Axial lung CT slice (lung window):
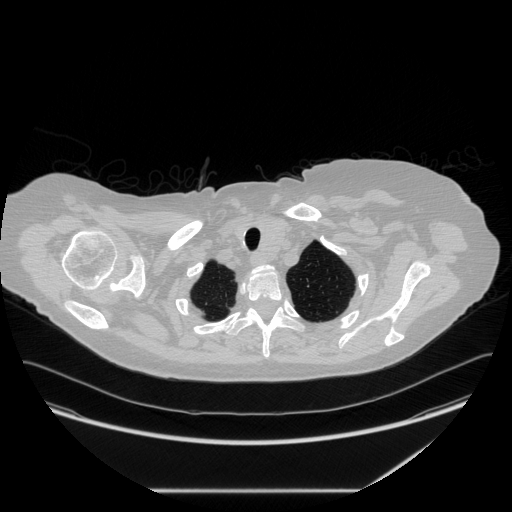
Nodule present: no